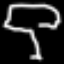
Label: mushroom